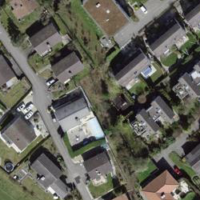
EUNIS habitat code: 54
Species observed at this site:
Orchis purpurea